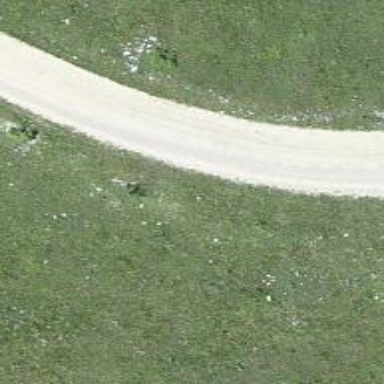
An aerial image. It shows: Track with fine gravel surface. The track has grade2 tracktype.